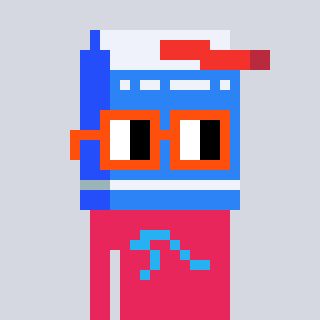
a pixel art character with square orange glasses, a milk-shaped head and a redpinkish-colored body on a cool background